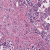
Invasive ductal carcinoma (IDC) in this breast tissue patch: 1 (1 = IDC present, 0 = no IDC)